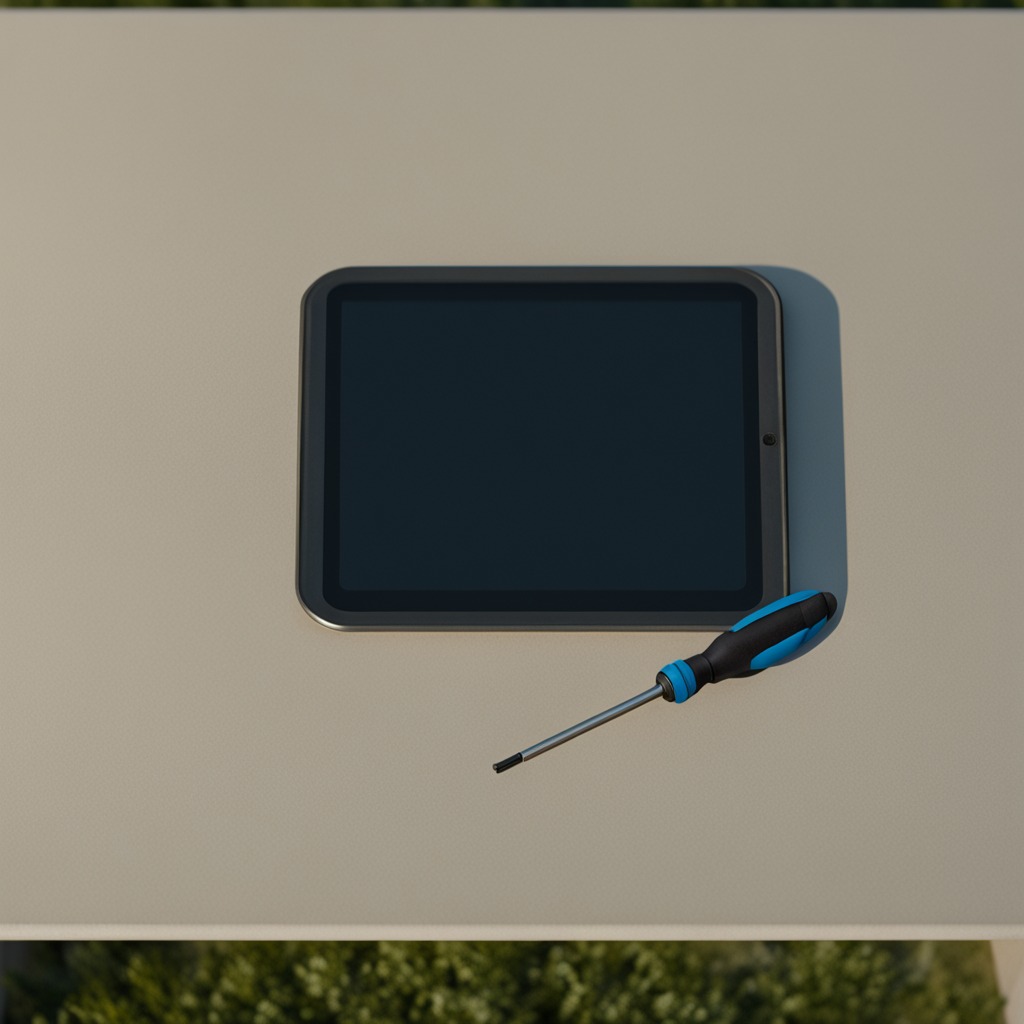
A screwdriver is lying on a clean utility table in a temporary outdoor tool station afternoon light present textured surface